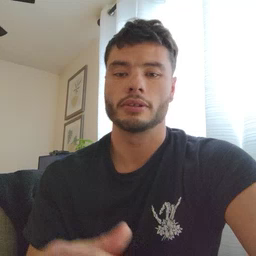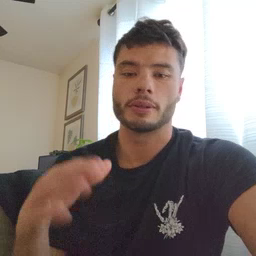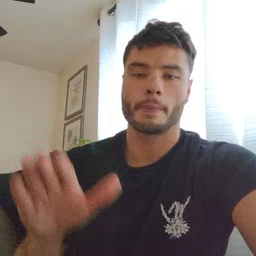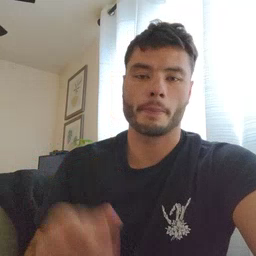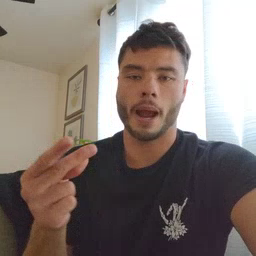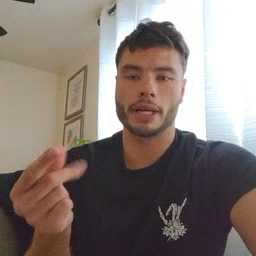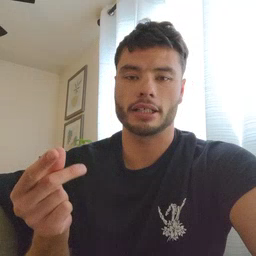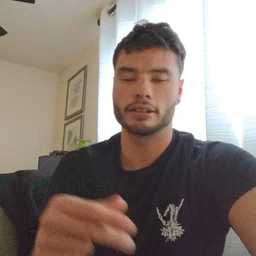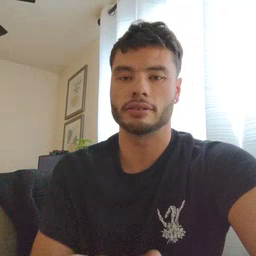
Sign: puppy